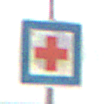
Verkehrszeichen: ErsteHilfe
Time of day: MorningAfternoon
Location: Outdoor (Nature)
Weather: Overcast
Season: NotSpecified
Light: Natural